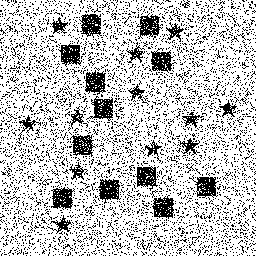
Squares: 12
Triangles: 0
Stars: 12
Total shapes: 24